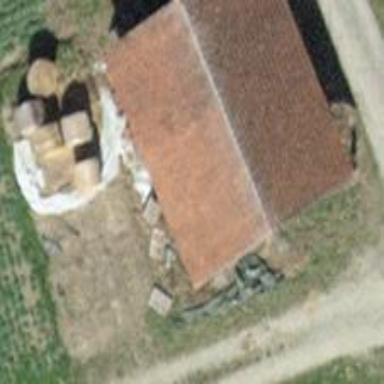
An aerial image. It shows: Shed building.